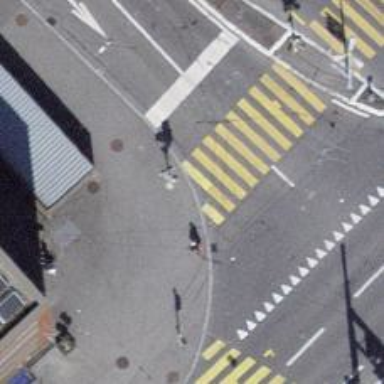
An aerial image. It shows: Kerb serving as barrier.